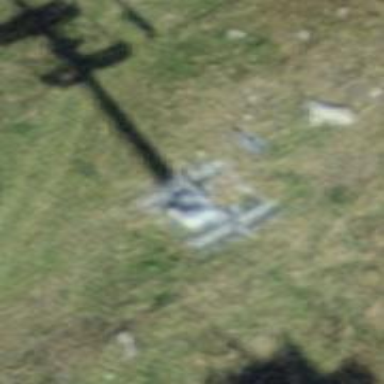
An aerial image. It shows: Pylon for aerialway.